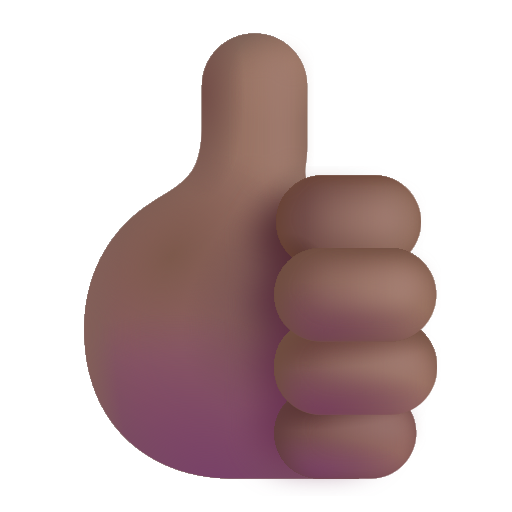
thumbs up color  dark